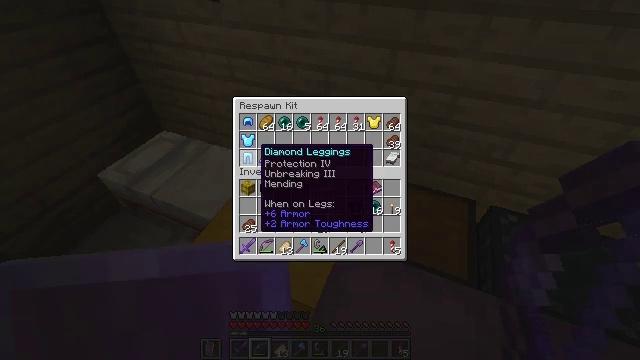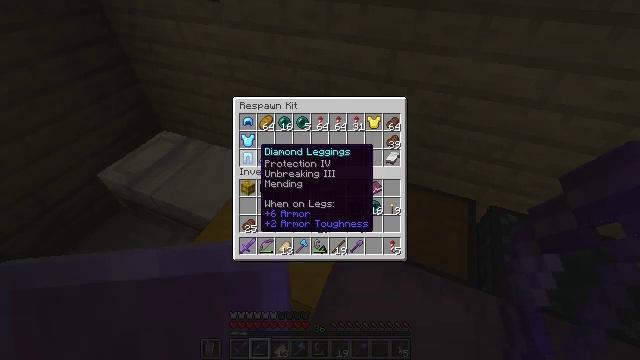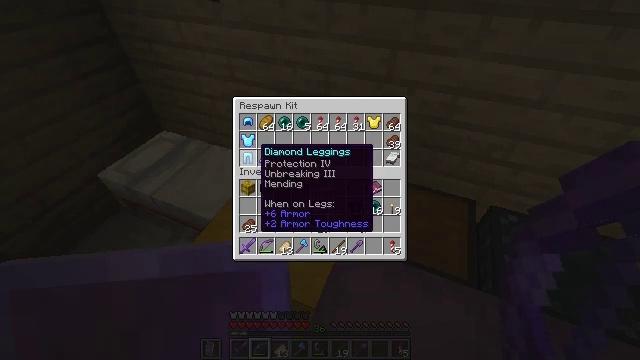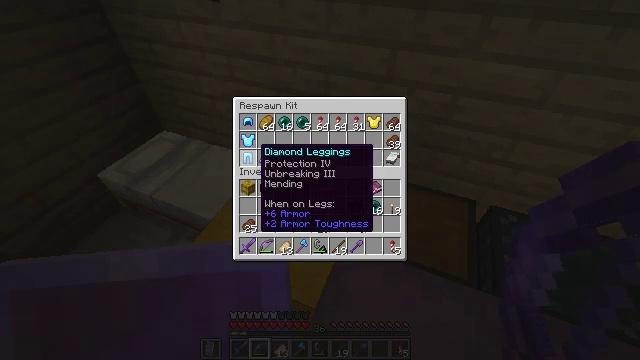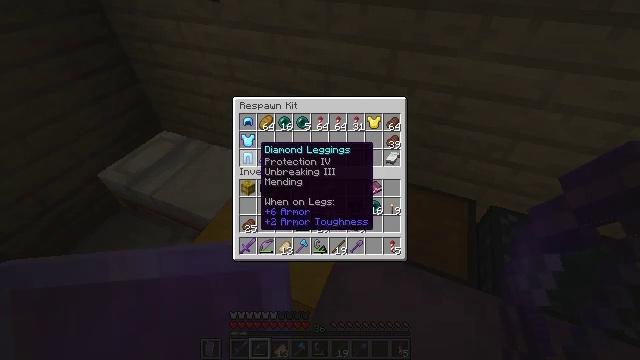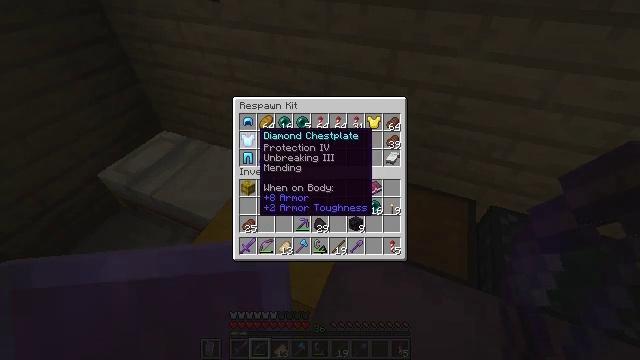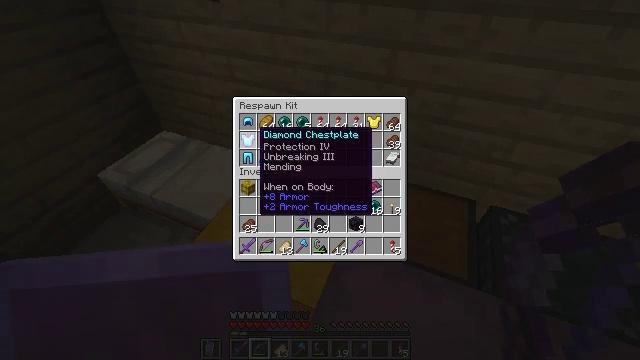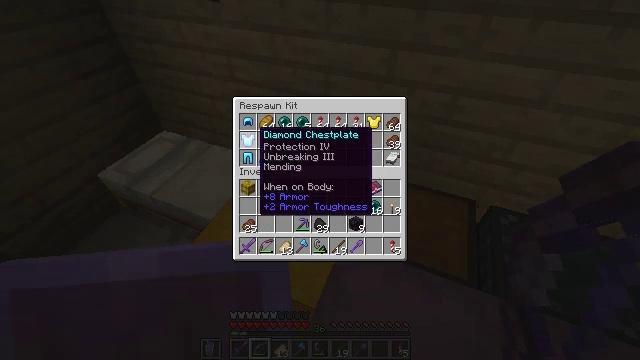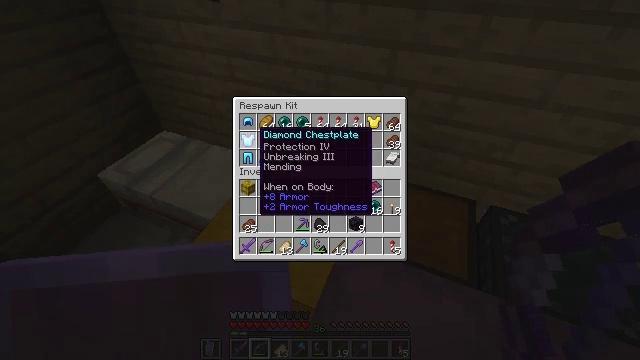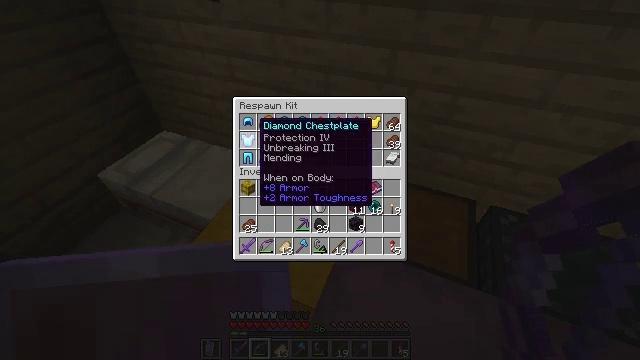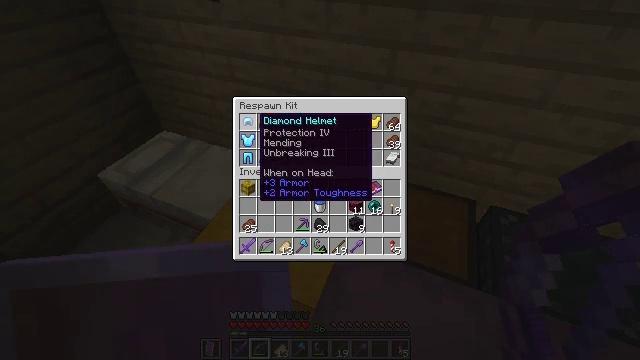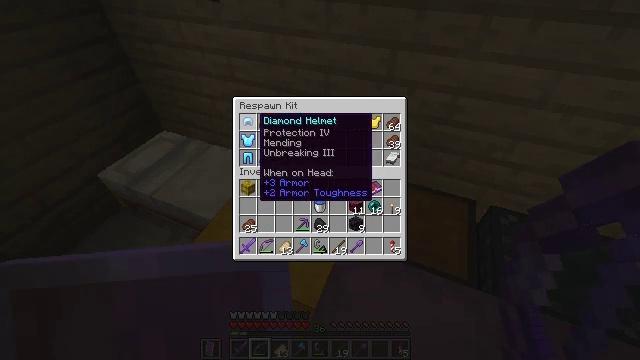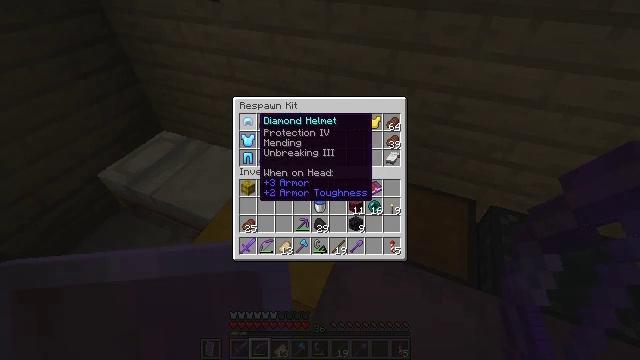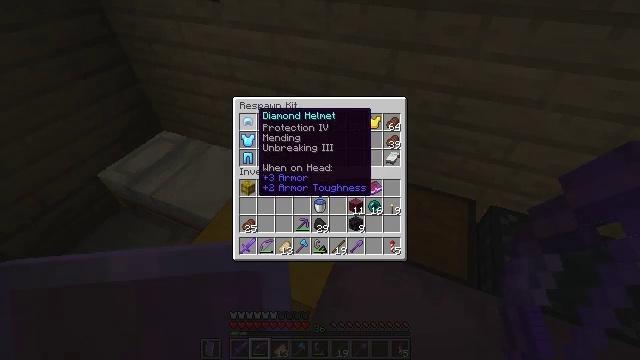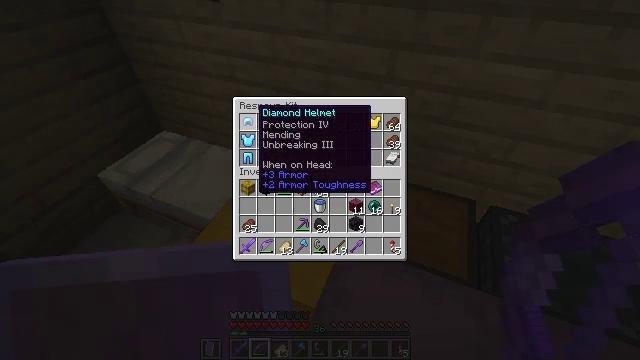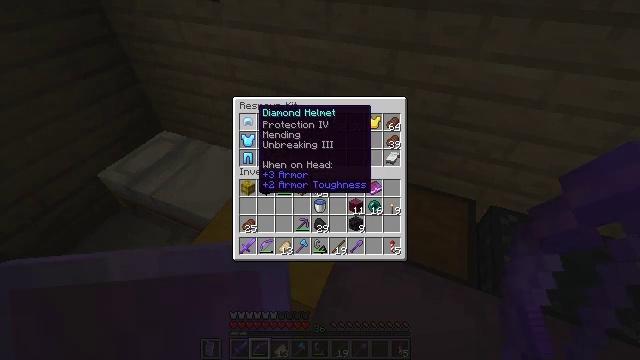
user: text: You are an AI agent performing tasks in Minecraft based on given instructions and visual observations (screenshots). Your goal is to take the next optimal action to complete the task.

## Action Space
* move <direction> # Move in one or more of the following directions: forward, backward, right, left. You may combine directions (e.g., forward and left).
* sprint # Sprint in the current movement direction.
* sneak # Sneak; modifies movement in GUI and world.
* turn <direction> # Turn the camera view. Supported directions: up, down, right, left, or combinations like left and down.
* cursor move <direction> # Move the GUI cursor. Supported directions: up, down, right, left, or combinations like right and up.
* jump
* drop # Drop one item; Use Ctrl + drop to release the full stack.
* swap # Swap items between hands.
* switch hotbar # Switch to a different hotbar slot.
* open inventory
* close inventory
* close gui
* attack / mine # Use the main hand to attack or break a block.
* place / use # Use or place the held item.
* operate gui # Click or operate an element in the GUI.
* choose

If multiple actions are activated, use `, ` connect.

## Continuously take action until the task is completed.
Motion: motion action
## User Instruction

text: Break the yellow shulker box to collect it.
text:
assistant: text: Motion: no_op
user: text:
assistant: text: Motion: no_op
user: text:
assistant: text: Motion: no_op
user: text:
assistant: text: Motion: no_op
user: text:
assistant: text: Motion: turn up
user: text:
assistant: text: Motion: no_op
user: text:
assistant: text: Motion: no_op
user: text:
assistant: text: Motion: no_op
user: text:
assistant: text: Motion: turn up
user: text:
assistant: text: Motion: no_op
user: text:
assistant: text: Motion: no_op
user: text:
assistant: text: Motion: no_op
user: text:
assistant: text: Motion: no_op
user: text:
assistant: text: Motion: no_op
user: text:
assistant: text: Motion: no_op
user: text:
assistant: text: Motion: no_op
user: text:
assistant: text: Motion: no_op
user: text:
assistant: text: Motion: no_op
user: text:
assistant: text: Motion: no_op
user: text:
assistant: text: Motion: no_op
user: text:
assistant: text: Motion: no_op
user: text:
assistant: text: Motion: no_op
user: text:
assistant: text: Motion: turn right and down
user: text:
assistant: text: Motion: turn right and down
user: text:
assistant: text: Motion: turn right
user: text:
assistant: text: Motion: no_op
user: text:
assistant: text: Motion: no_op
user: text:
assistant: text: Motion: no_op
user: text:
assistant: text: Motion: no_op
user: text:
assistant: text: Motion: no_op